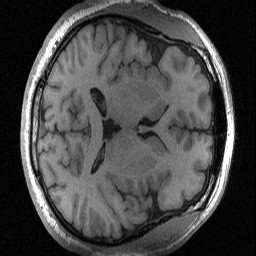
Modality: T1w
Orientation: axial